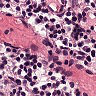
Metastatic tissue present: no